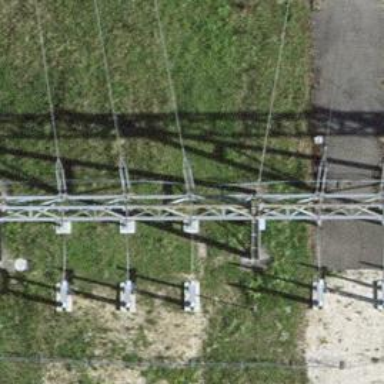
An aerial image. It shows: Insulator used in power systems.